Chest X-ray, PA view. Patient: 58 years old, sex M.
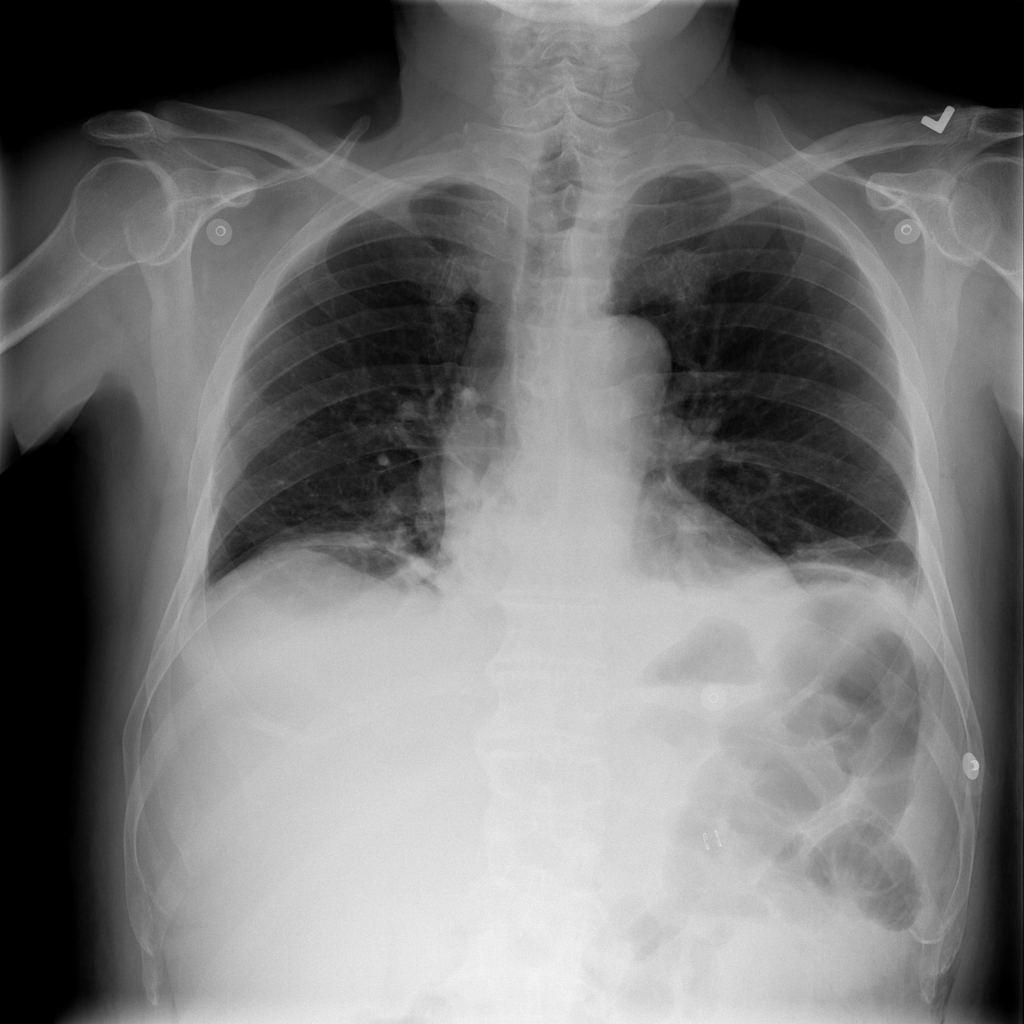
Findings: No Finding